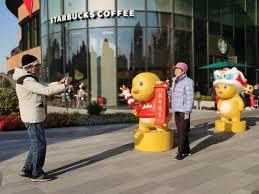
Label: nailong